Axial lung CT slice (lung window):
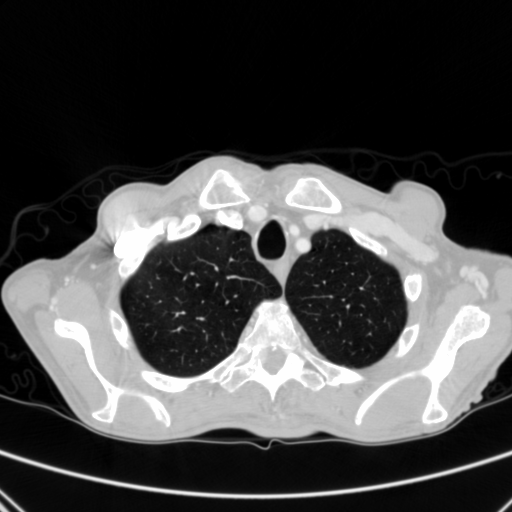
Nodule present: yes
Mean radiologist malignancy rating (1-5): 3